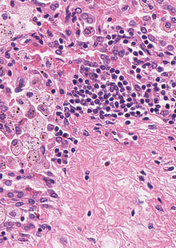
Tumor epithelial tissue: yes
Tumor-associated stroma tissue: yes
Normal tissue: no